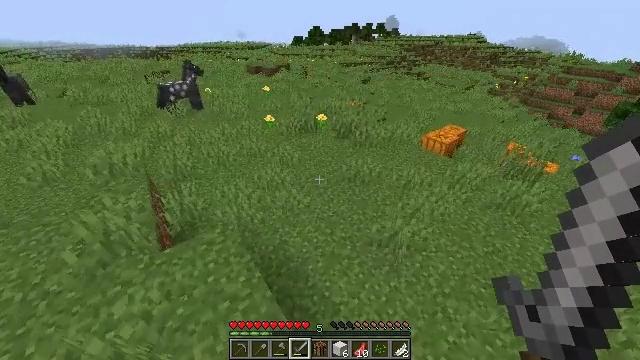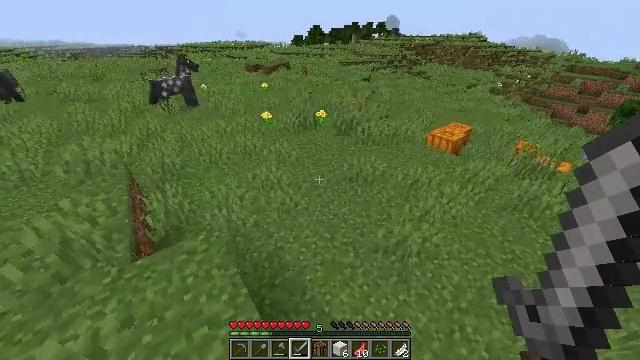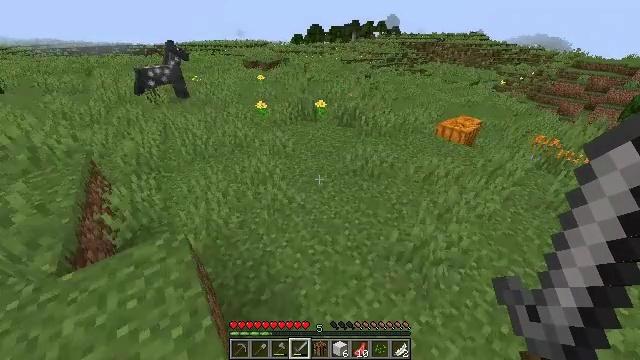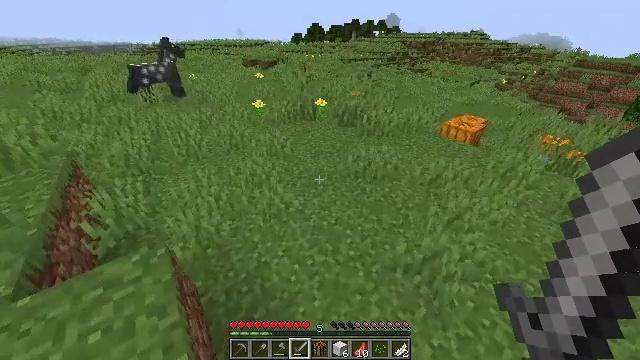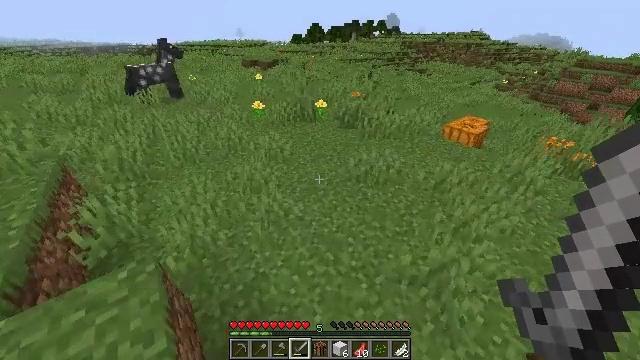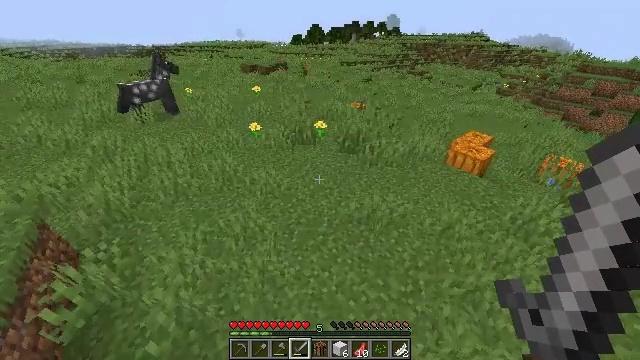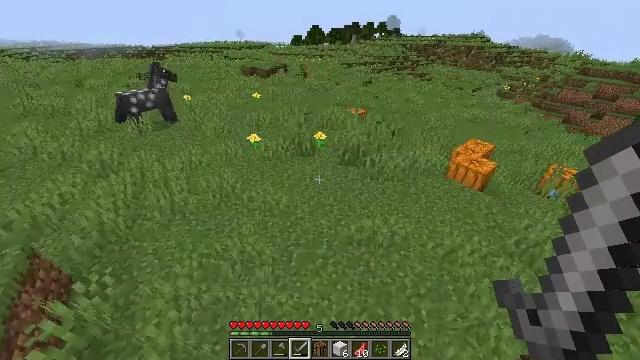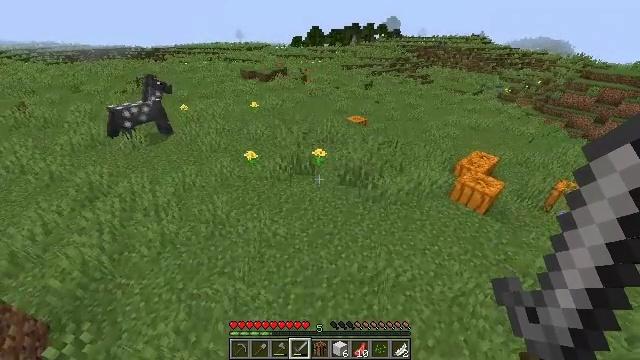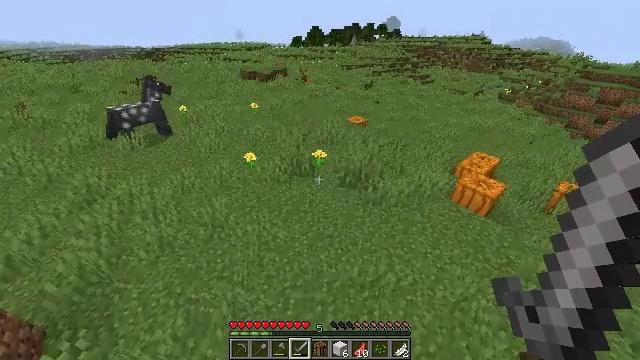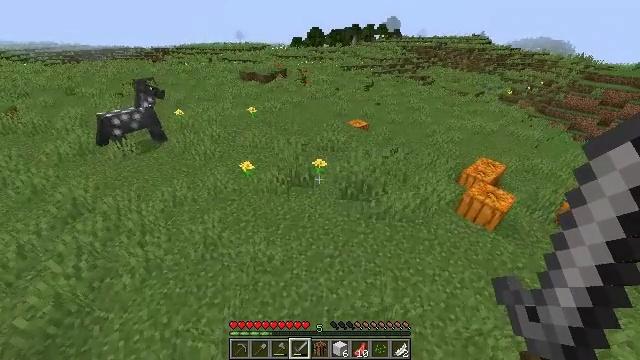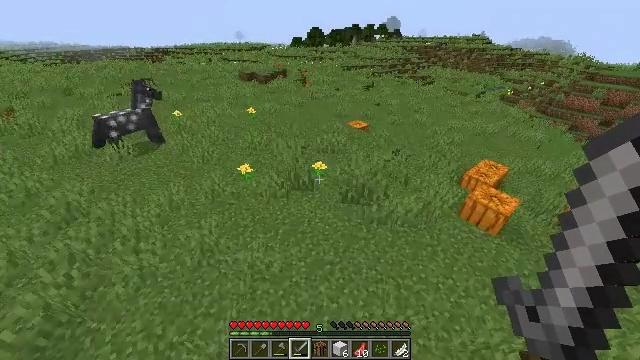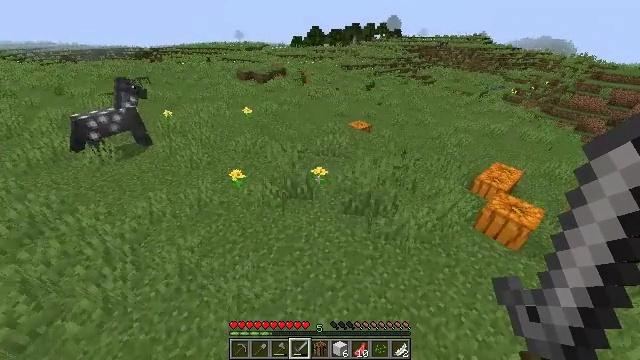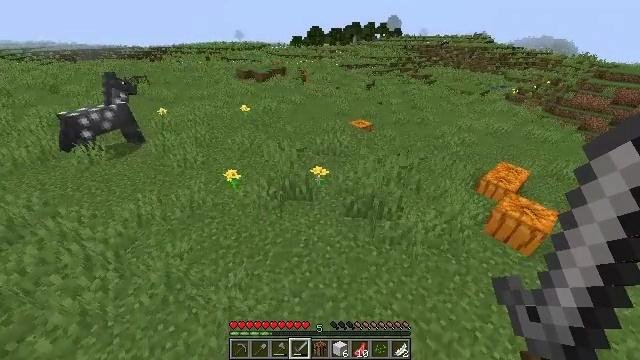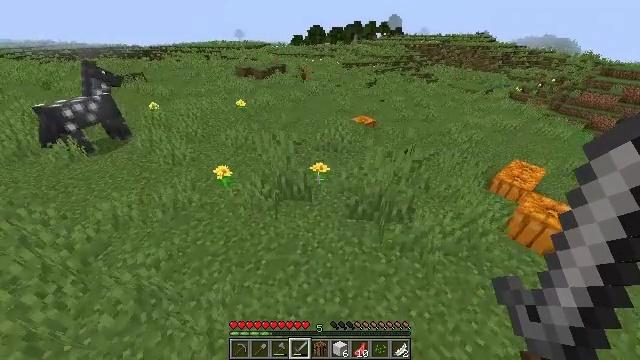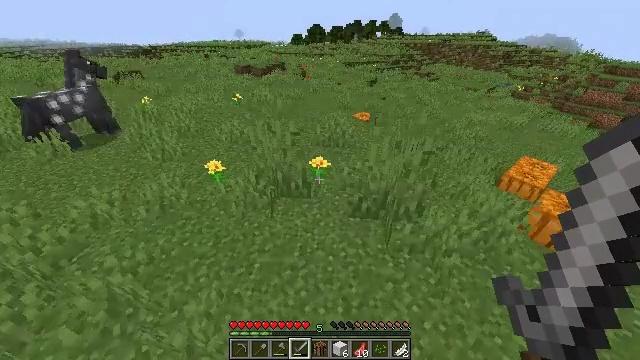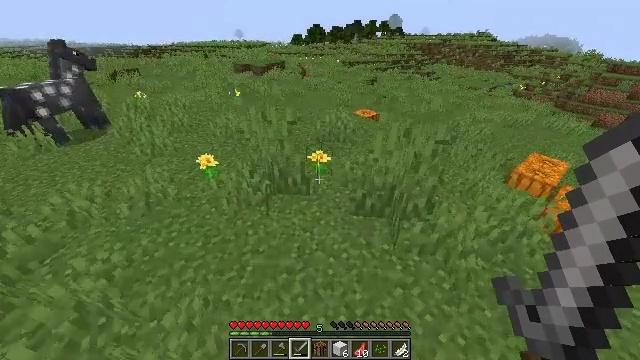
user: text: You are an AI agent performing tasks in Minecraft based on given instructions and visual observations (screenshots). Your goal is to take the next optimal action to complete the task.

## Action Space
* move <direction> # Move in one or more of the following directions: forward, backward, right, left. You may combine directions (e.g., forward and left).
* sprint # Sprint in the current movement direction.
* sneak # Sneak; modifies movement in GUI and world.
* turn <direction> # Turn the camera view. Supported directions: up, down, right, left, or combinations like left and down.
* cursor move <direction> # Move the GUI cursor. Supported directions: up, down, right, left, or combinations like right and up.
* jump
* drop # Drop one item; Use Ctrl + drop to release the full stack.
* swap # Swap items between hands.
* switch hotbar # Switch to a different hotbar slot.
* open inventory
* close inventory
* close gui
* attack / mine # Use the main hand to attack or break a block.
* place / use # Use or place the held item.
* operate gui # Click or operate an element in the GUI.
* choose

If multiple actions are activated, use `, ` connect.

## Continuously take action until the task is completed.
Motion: motion action
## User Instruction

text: Mine the bee nest.
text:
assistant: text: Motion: move forward, sprint, jump
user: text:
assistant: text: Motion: move forward, sprint, jump
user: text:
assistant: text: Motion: move forward, sprint, jump
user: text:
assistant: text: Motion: move forward, sprint, jump
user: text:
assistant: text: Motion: move forward, sprint, jump
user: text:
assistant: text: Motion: move forward, sprint, jump
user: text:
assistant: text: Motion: move forward, sprint, jump
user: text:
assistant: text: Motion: move forward, sprint, jump
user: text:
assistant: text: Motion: move forward, sprint, jump
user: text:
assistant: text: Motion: move forward, sprint, jump
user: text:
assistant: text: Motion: move forward, sprint, jump
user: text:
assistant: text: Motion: move forward, sprint, jump
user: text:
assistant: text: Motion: move forward, sprint, jump
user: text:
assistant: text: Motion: move forward, sprint, jump
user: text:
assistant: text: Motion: move forward, sprint, jump
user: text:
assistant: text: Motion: move forward, sprint, jump
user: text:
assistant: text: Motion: move forward, sprint, jump
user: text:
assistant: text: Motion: move forward, sprint, jump
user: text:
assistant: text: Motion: move forward, sprint, jump
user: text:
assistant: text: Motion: move forward, sprint, jump
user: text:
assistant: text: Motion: move forward, sprint, jump
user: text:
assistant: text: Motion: move forward, sprint, jump
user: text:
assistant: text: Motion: move forward, sprint, jump
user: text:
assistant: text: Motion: move forward, sprint, jump
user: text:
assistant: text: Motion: move forward, sprint, jump
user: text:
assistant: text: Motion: move forward, sprint, jump
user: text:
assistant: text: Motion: move forward, sprint, jump
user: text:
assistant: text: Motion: move forward, sprint, jump
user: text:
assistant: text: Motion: move forward, sprint, jump
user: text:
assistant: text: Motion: move forward, sprint, jump